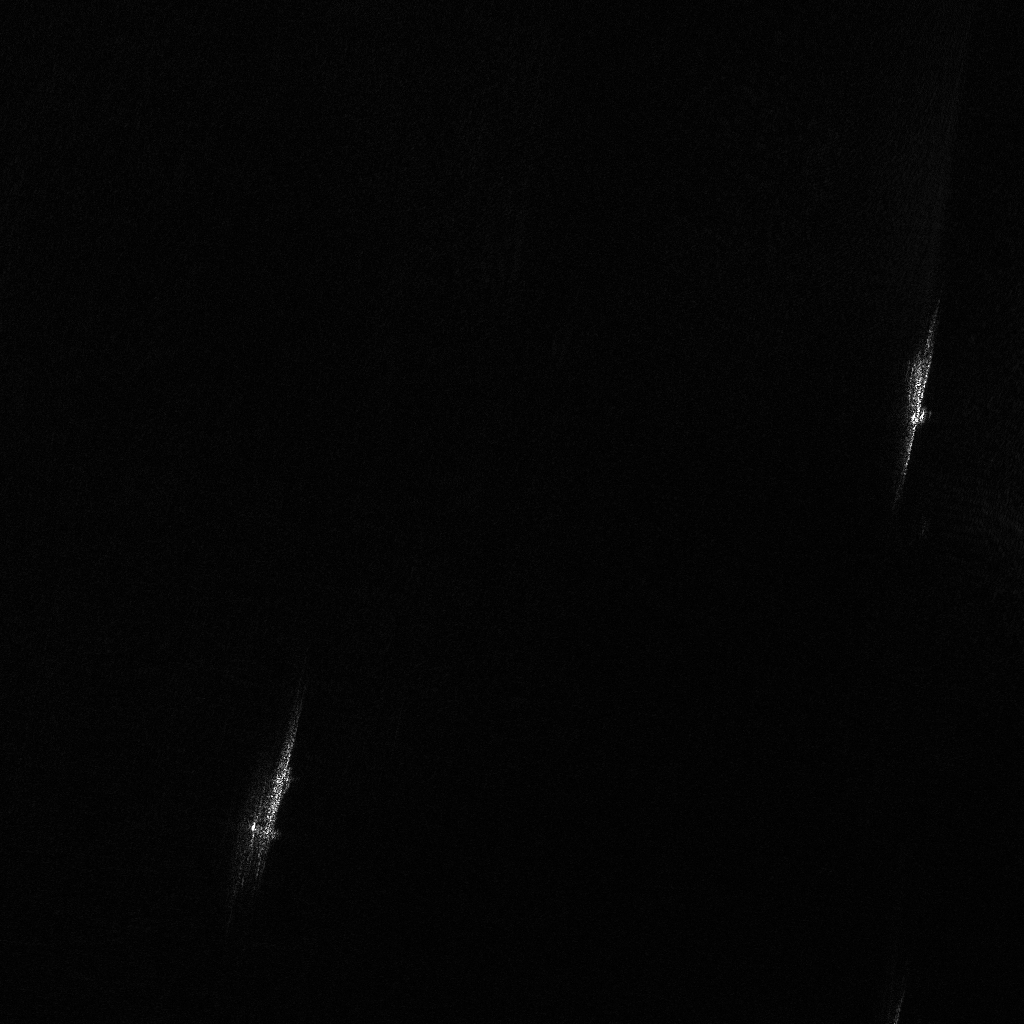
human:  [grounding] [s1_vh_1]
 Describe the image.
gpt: In the satellite image, there is  <ref>1 small cell-container </ref> <box>[[88, 34, 90, 44, 12]]</box> located at right,  <ref>1 medium cell-container </ref> <box>[[24, 72, 27, 84, 13]]</box> located at bottom left.